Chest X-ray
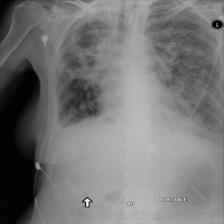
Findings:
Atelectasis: negative
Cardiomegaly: negative
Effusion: negative
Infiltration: negative
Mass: negative
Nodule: negative
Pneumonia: negative
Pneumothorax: negative
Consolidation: negative
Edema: negative
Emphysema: negative
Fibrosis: negative
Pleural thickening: negative
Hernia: negative